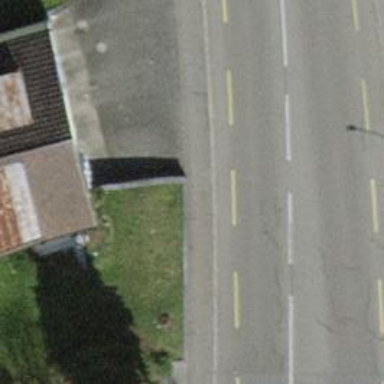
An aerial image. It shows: Asphalt sidewalk along the footway.